Question: Is there a '<hr></hr>' like in winforms? I just saw this line in a property window of an icon, is it a control or what? How can I add it into my form? Please see image:

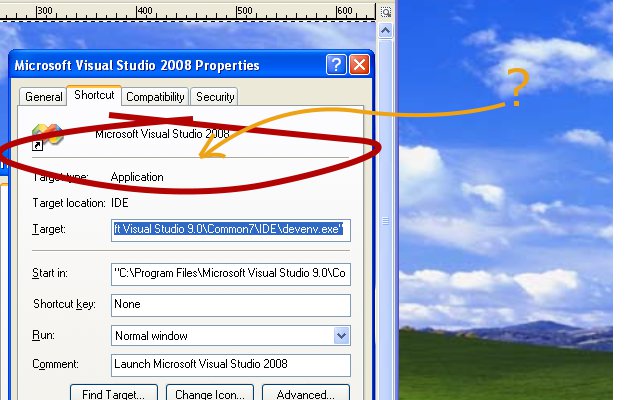
Answer: In C#, you can use the LineShape via Visual Basic PowerPacks.